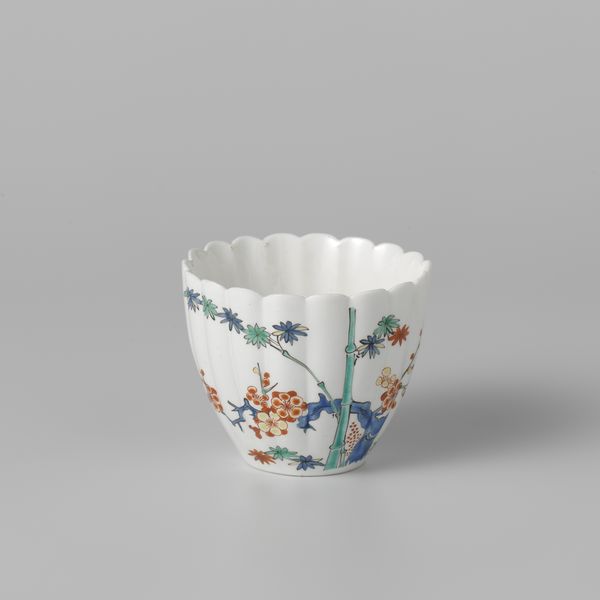
Titel: Kop, beschilderd met bamboe en prunus en twee vogels
Künstler: Chantilly
Standort: Amsterdam
Institution: Rijksmuseum
Schlagwörter: blue, red, white, empty, green, yellow, flowers, vase, flower, nature, orange, photo, leaves, ink, ceramic, cup, leaf, chinese, asian, paint, china, dish, pottery, round, porcelain, bowl, stem, petals, bamboo, buds, scallop, stalk, soup, leaves#, bambus